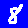
Digit: 8